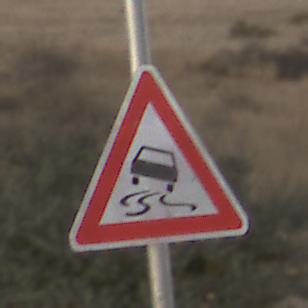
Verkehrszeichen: SchleuderOderRutschgefahr
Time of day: SunriseSunset
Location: Outdoor (RoadRail)
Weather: PartlyCloudy
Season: NotSpecified
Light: Natural